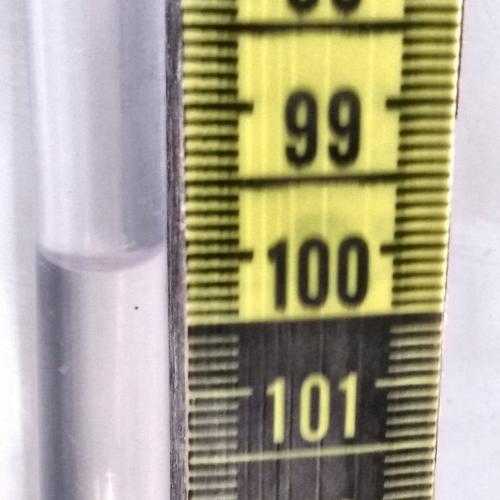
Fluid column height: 100.0 cm